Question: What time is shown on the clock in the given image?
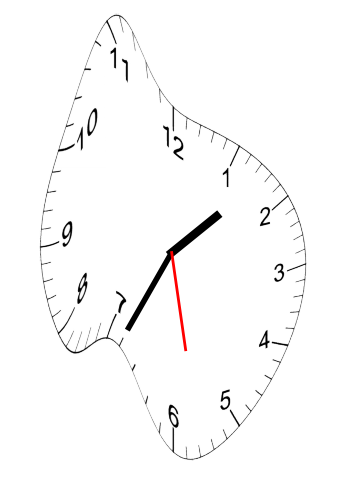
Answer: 01:34:28